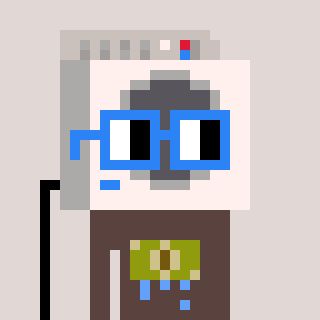
a pixel art character with square blue glasses, a washing machine-shaped head and a darkbrown-colored body on a warm background